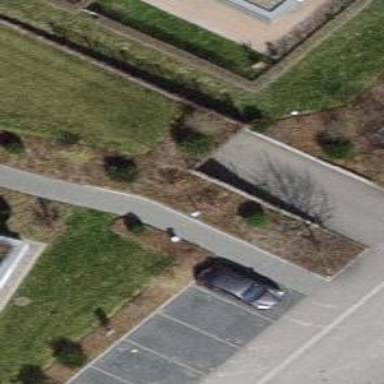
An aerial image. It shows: Parking entrance.